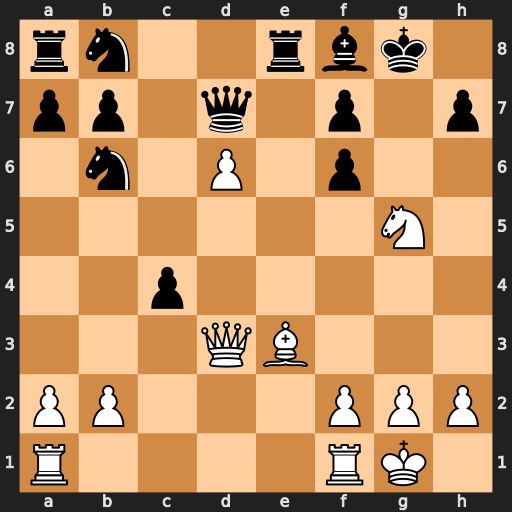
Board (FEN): rn2rbk1/pp1q1p1p/1n1P1p2/6N1/2p5/3QB3/PP3PPP/R4RK1
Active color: w
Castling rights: -
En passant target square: -
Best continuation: Qxh7#